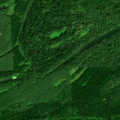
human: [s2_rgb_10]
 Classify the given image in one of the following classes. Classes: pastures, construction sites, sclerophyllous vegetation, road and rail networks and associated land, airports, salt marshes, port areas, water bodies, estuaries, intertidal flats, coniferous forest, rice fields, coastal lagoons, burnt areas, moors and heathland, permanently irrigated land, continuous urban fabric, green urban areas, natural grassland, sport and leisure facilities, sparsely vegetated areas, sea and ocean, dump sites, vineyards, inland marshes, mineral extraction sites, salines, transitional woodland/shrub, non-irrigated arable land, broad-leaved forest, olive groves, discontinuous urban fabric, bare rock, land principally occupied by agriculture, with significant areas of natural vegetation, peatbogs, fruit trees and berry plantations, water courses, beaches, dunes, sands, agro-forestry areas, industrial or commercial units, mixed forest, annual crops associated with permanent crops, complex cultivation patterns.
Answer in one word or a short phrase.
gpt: broad-leaved forest, inland marshes, water courses